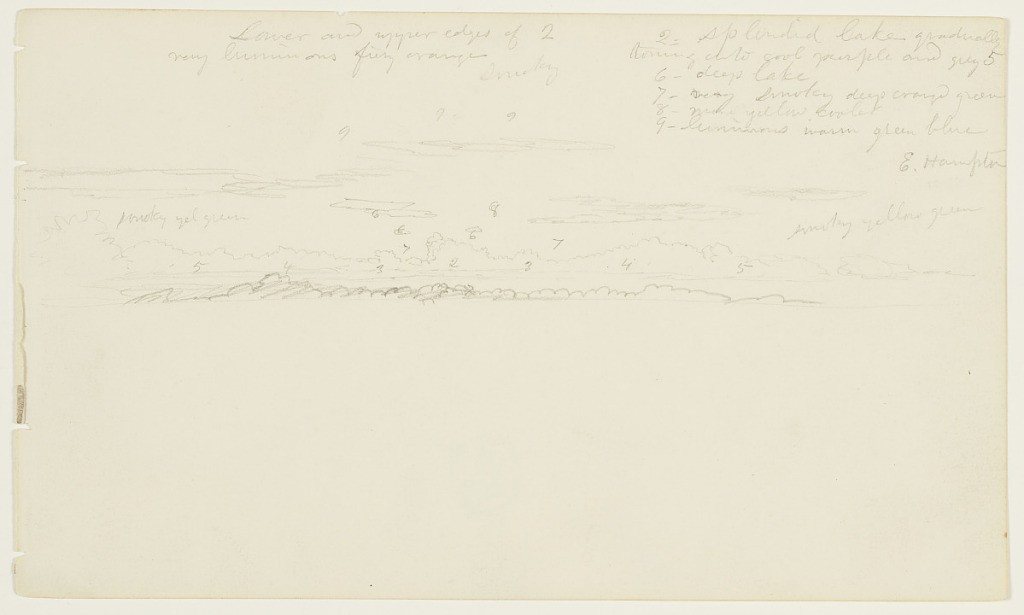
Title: Sunset over East Hampton, New York
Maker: Frederic Edwin Church, American, 1826–1900
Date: probably July 1858
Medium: Graphite on off-white wove paper
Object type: Drawing
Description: Landscape sketch showing a view of the sunset sky over East Hampton, New York. A view of the horizon stretches across the composition at center, with a line of nearby treetops possibly comprising the lowest layer of this compressed view. Beyond this line, a long bank of puffy and billowing clouds stretches extends across the entire horizon, with a prominent peak at center. Above, sporadic wispy clouds hang in an otherwise open sky.